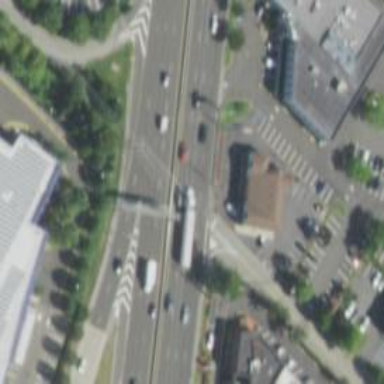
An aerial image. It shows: Trunk link highway.